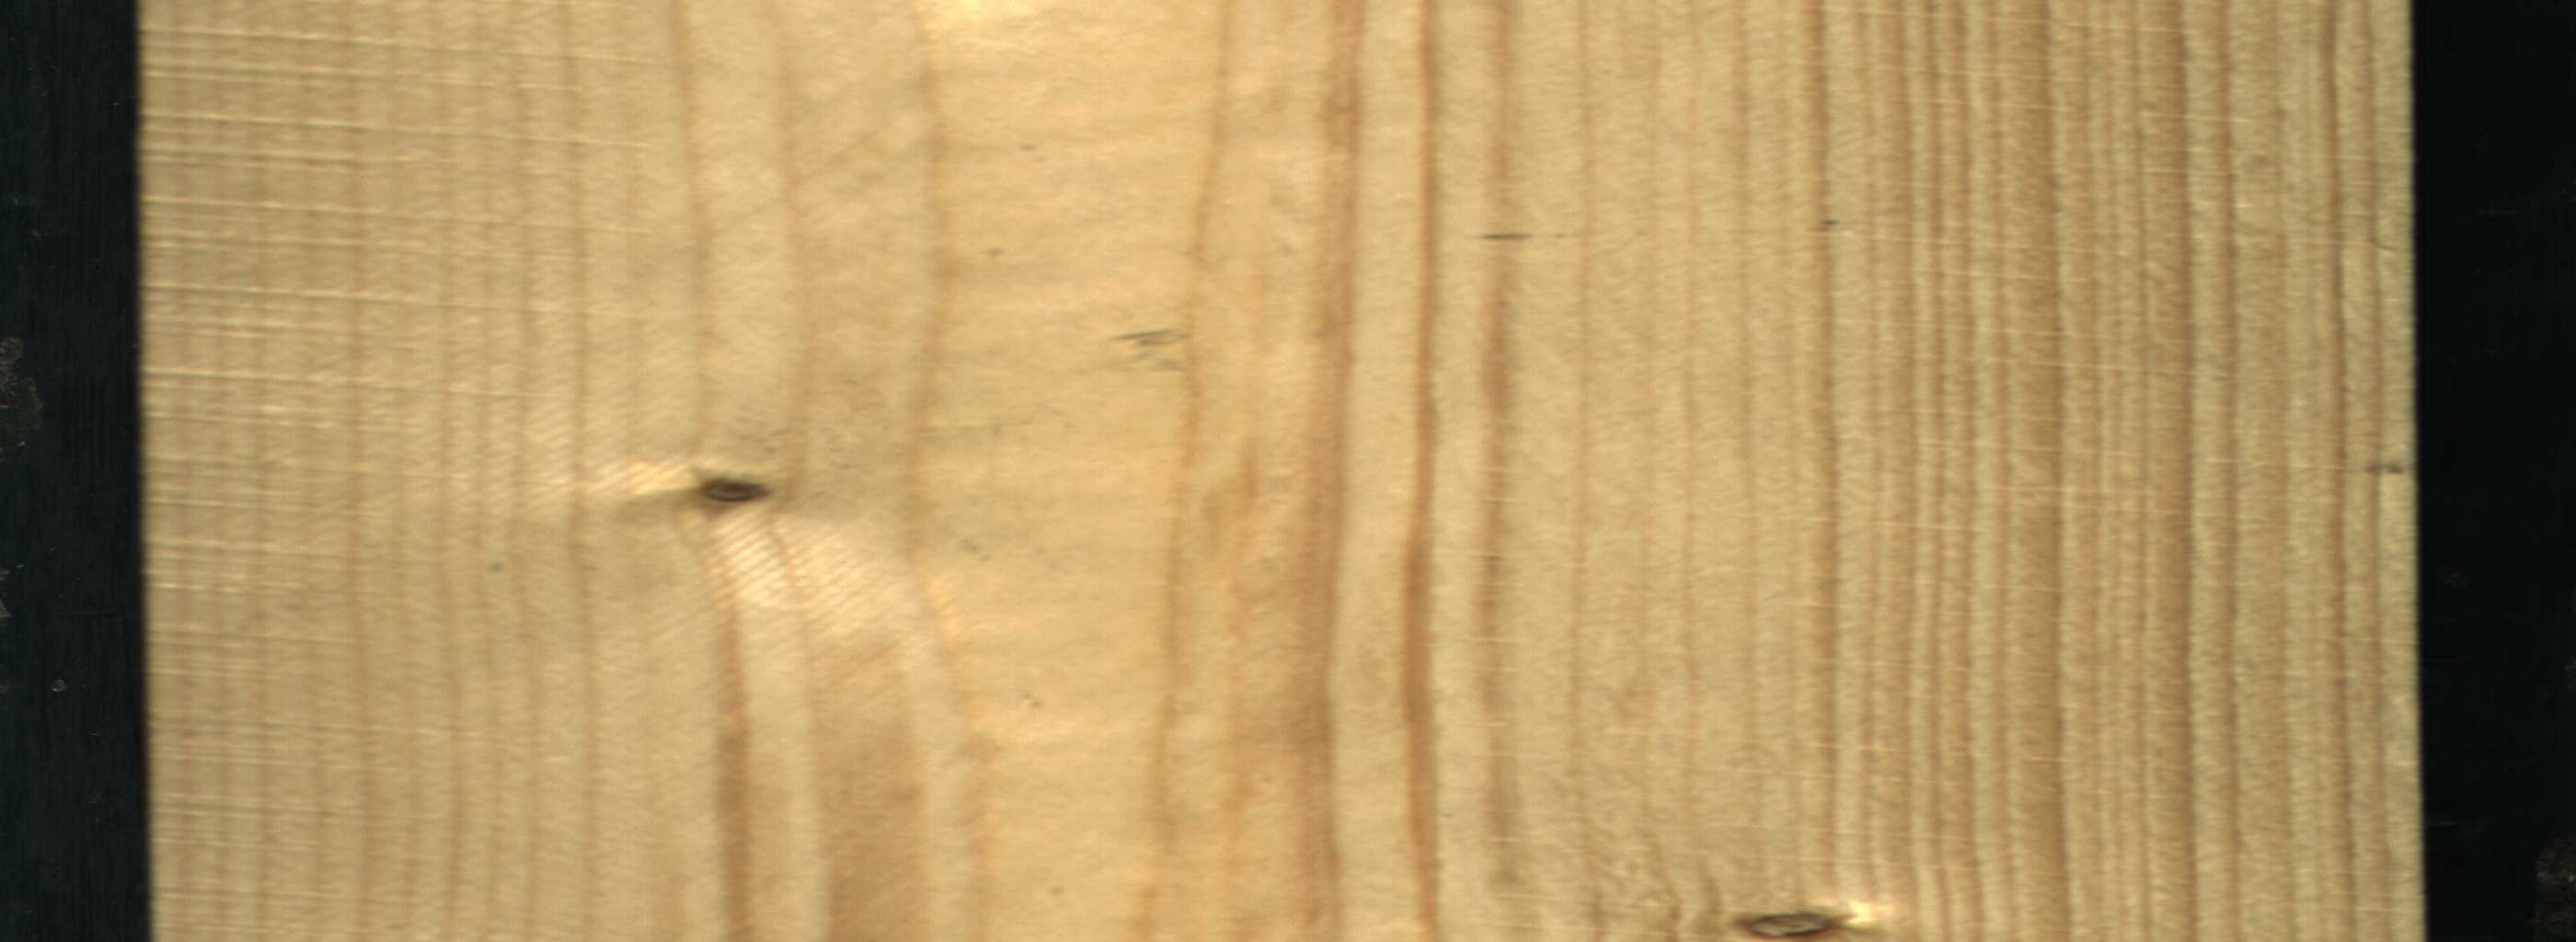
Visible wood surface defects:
Live_Knot
Live_Knot